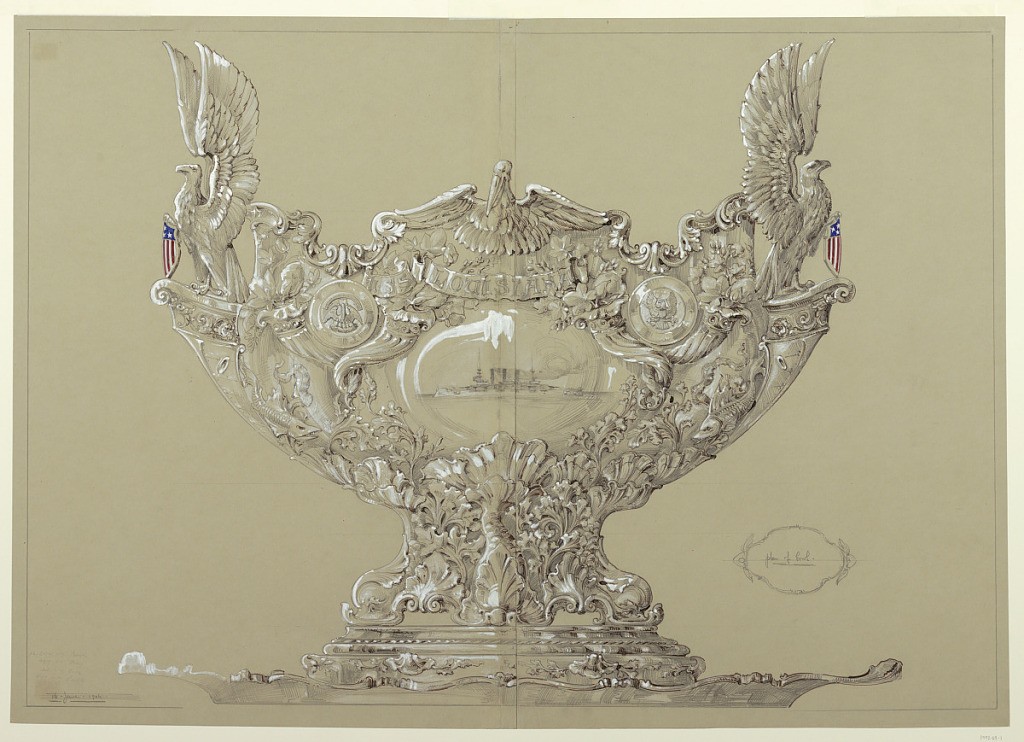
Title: Punchbowl for U.S.S. Louisiana
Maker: Reed & Barton, American, 1824–2015
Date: June 16, 1906
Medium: Graphite, pen and ink, wash on cream wove paper
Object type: Drawing
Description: Design for footed metal punchbowl with sculptural composition made up of eagles, cornucopia, medallions, and a central cartouche.